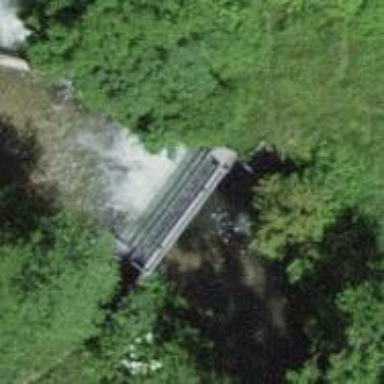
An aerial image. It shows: Weir along the waterway.